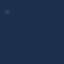
Land use / land cover: SeaLake